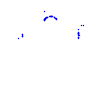
Particle: proton